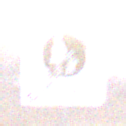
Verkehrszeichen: EndeFussgaengerzone
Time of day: Dusk
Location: Outdoor (Nature)
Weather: Clear
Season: NotSpecified
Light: Natural